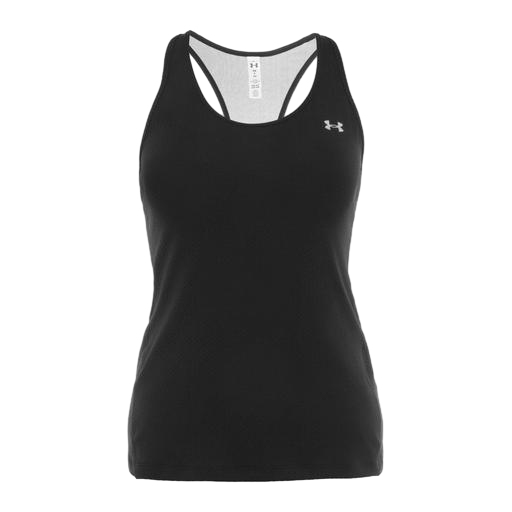
black pro cool training tank top, black women’s ua tech, racerback tank, white background